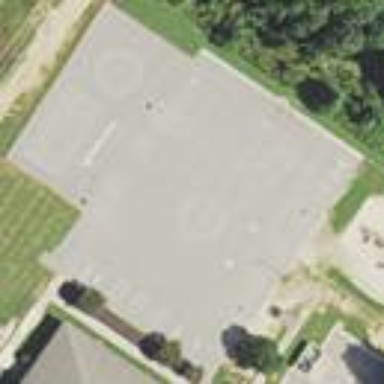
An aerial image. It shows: Paved schoolyard for recreational activities.